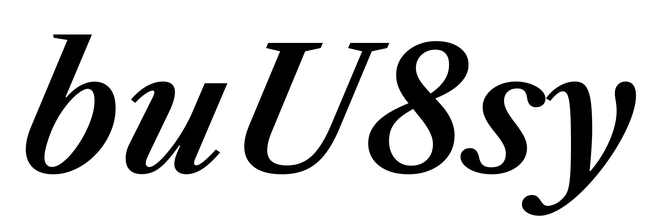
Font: LibreCaslonText-Italic_SemiBold_Italic